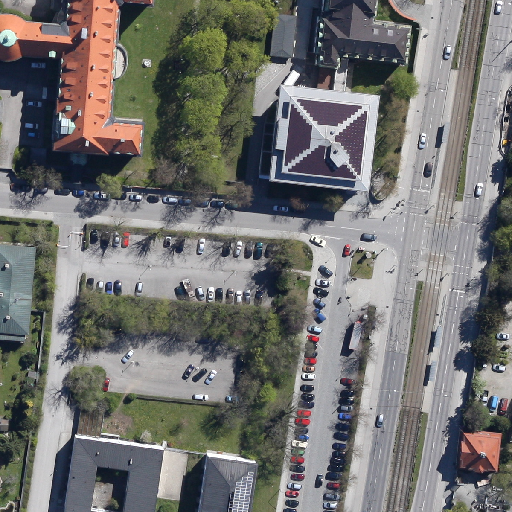
Referring expression: building along the road